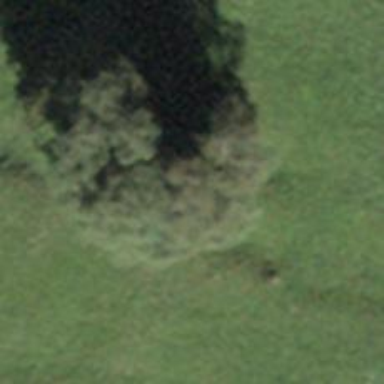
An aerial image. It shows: Single tag "natural: tree."